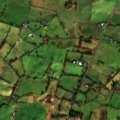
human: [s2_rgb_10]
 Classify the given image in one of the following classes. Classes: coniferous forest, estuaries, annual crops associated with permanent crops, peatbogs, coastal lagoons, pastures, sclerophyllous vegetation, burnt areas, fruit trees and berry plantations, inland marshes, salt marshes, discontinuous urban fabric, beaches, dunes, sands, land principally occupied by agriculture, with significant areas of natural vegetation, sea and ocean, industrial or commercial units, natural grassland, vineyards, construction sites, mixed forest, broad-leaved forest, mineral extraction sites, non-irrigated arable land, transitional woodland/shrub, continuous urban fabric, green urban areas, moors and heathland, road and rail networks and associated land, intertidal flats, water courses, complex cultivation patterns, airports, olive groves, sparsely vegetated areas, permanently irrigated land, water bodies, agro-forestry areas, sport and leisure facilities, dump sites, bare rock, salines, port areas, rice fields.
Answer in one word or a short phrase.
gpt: pastures